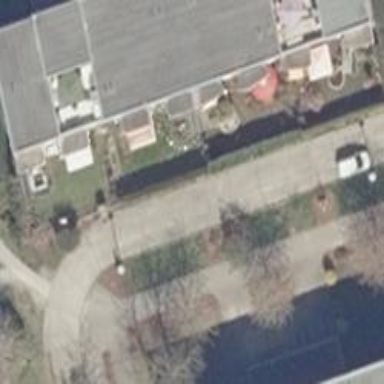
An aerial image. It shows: Service road with concrete surface and separate sidewalk.